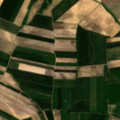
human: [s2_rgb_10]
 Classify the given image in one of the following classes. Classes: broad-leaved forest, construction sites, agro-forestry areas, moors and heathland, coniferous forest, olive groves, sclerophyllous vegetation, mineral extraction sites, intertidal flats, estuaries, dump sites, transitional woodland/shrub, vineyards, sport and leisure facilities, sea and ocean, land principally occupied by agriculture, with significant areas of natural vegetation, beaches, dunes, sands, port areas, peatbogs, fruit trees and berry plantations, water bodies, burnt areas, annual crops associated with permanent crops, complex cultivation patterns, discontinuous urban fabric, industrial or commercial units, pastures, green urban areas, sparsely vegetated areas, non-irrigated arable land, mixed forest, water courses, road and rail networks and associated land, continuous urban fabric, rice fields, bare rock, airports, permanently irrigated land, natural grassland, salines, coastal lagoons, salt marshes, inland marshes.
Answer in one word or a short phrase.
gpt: non-irrigated arable land, land principally occupied by agriculture, with significant areas of natural vegetation